Question: I want to set custom font from url like HiFont, HiFont application below screenshots!

Someone please help me.
i want to typeface font not from assets/, from url eg: <URL>.
Thanks.
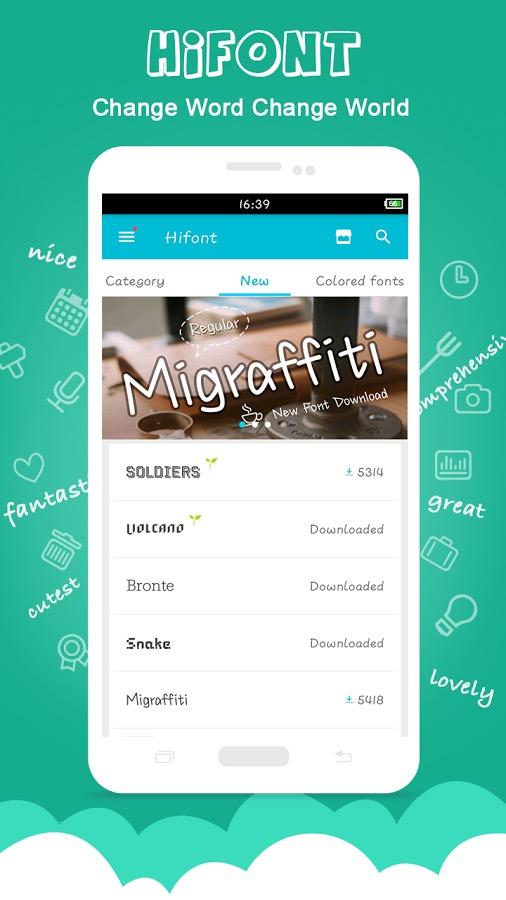
Answer: I wrote a sample project :
code :
'''
import android.app.*;
import android.os.*;
import android.widget.*;
import android.graphics.*;
import java.io.*;
import android.view.*;
import java.net.*;
import android.util.*;
/*************
CODED BY : SIROS BAGHBAN
DATE : 13/7/2018
*/
public class MainActivity extends Activity
{
private TextView MyText;
private Button MyButt;
@Override
protected void onCreate(Bundle savedInstanceState)
{
super.onCreate(savedInstanceState);
setContentView(R.layout.main);
MyText =(TextView)findViewById(R.id.fonta);
MyButt =(Button)findViewById(R.id.butt);
loadfont();
MyButt.setOnClickListener(new View.OnClickListener() {
@Override
public void onClick(View v) {
loadfont();
}
});
}
// Load font if available on SD
private void loadfont () {
File file = new File("/mnt/sdcard/myfont.ttf");
if(file.exists()){
// Display font from SD
Typeface typeFace = Typeface.createFromFile(
new File(Environment.getExternalStorageDirectory(), "/myfont.ttf"));
MyText.setTypeface(typeFace);
}
else {
download();
}
}
// Download the custom font from the URL
private void download () {
new DownloadFileFromURL().execute("http://webpagepublicity.com/free-fonts/x/Xtrusion%20(BRK).ttf"); // Downlod LINK !
}
// File download process from URL
private class DownloadFileFromURL extends AsyncTask<String, String, String> {
@Override
protected void onPreExecute() {
super.onPreExecute();
}
@Override
protected String doInBackground(String... f_url) {
int count;
try {
URL url = new URL(f_url[0]);
URLConnection conection = url.openConnection();
conection.connect();
int lenghtOfFile = conection.getContentLength();
InputStream input = new BufferedInputStream(url.openStream(), 8192);
OutputStream output = new FileOutputStream("/sdcard/myfont.ttf");
byte data[] = new byte[1024];
long total = 0;
while ((count = input.read(data)) != -1) {
total += count;
publishProgress(""+(int)((total*100)/lenghtOfFile));
output.write(data, 0, count);
}
output.flush();
output.close();
input.close();
} catch (Exception e) {
Log.e("Error: ", e.getMessage());
}
return null;
}
@Override
protected void onPostExecute(String file_url) {
// Display the custom font after the File was downloaded !
loadfont();
}
}
}
'''
code :
'''
<?xml version="1.0" encoding="utf-8"?>
<RelativeLayout
xmlns:android="http://schemas.android.com/apk/res/android"
android:layout_width="match_parent"
android:layout_height="match_parent">
<Button
android:layout_height="wrap_content"
android:layout_width="wrap_content"
android:text="Show me the custom font !"
android:id="@+id/butt"
android:layout_centerInParent="true"/>
<TextView
android:layout_height="wrap_content"
android:textAppearance="?android:attr/textAppearanceLarge"
android:layout_width="wrap_content"
android:text="Custom FONT !"
android:layout_above="@id/butt"
android:layout_centerHorizontal="true"
android:layout_marginBottom="30dp"
android:id="@+id/fonta"/>
</RelativeLayout>
'''
Add these in your manifest file :
'''
<uses-permission android:name="android.permission.WRITE_EXTERNAL_STORAGE" />
<uses-permission android:name="android.permission.READ_EXTERNAL_STORAGE" />
<uses-permission android:name="android.permission.INTERNET" />
'''
: Turn on the Internet to test the project :)
good luck.